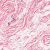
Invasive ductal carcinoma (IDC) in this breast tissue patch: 0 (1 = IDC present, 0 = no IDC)